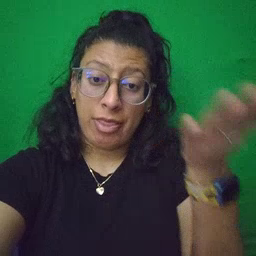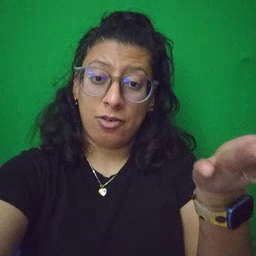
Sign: there